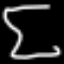
Label: hourglass